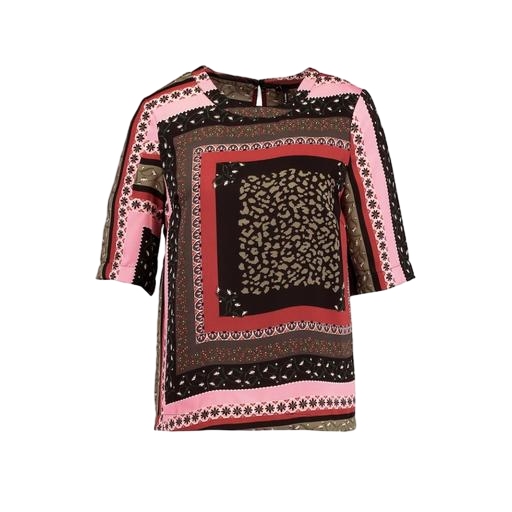
multicolor elbow-sleeve top only macy, black geo-print t-shirt only macy, black petite printed top only macy, white background